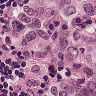
Metastatic tissue present: yes